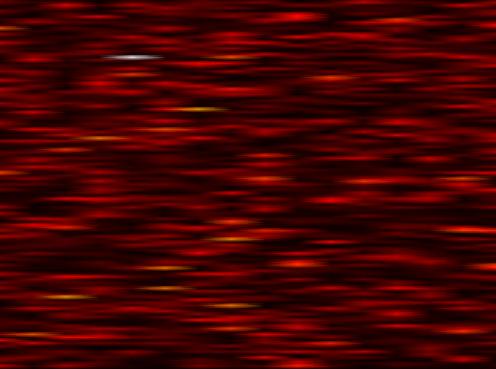
Label: WOLA